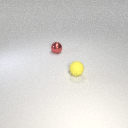
small yellow rubber sphere in front of small red metal sphere